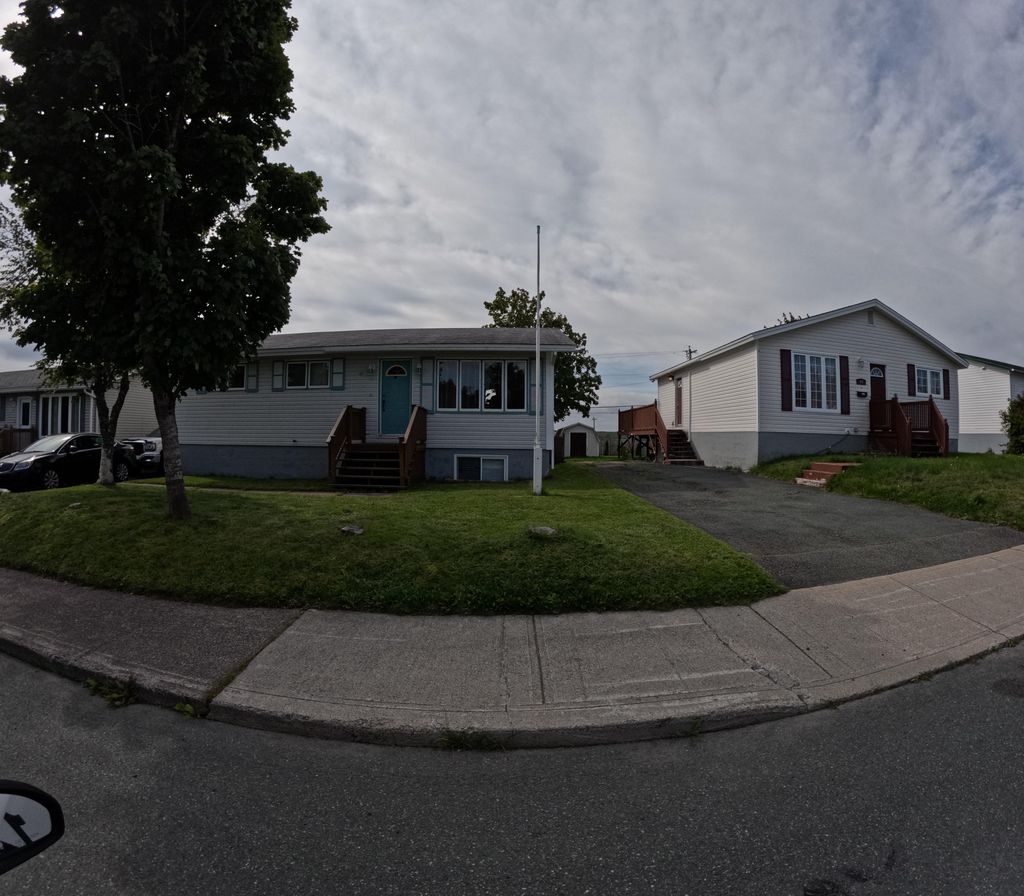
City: st_johns